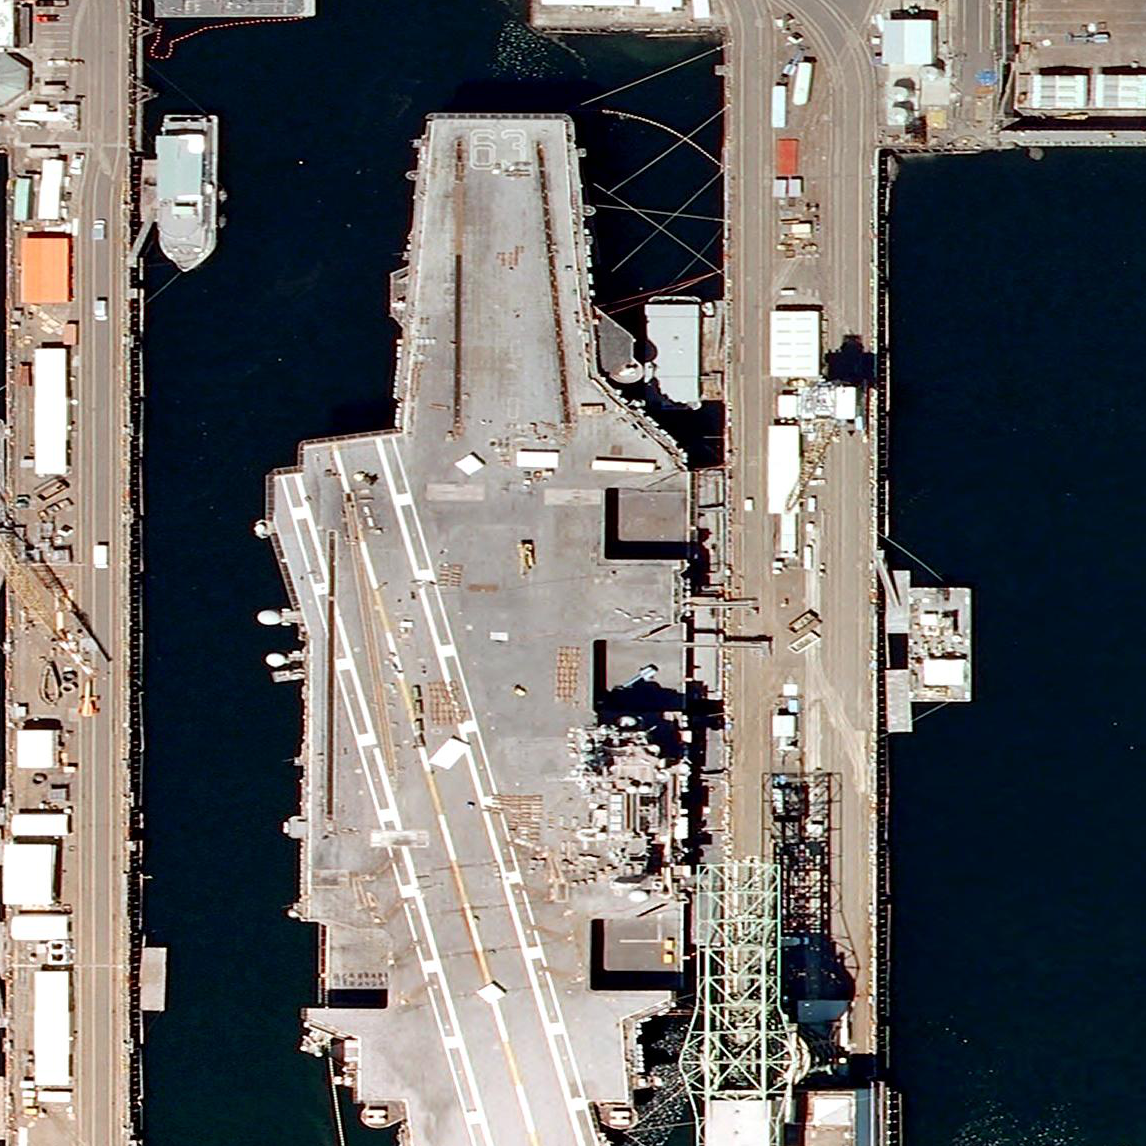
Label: aircraft_carrier